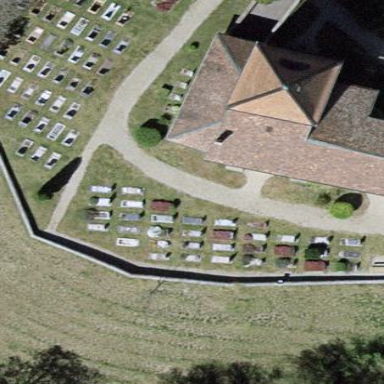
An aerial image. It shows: Cemetery.